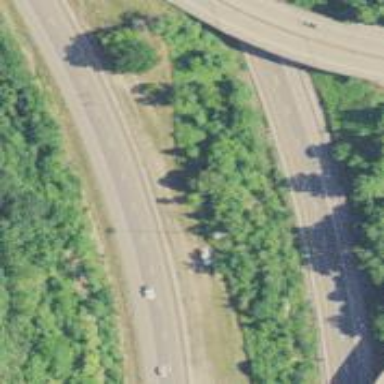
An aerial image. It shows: Motorway.